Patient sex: M
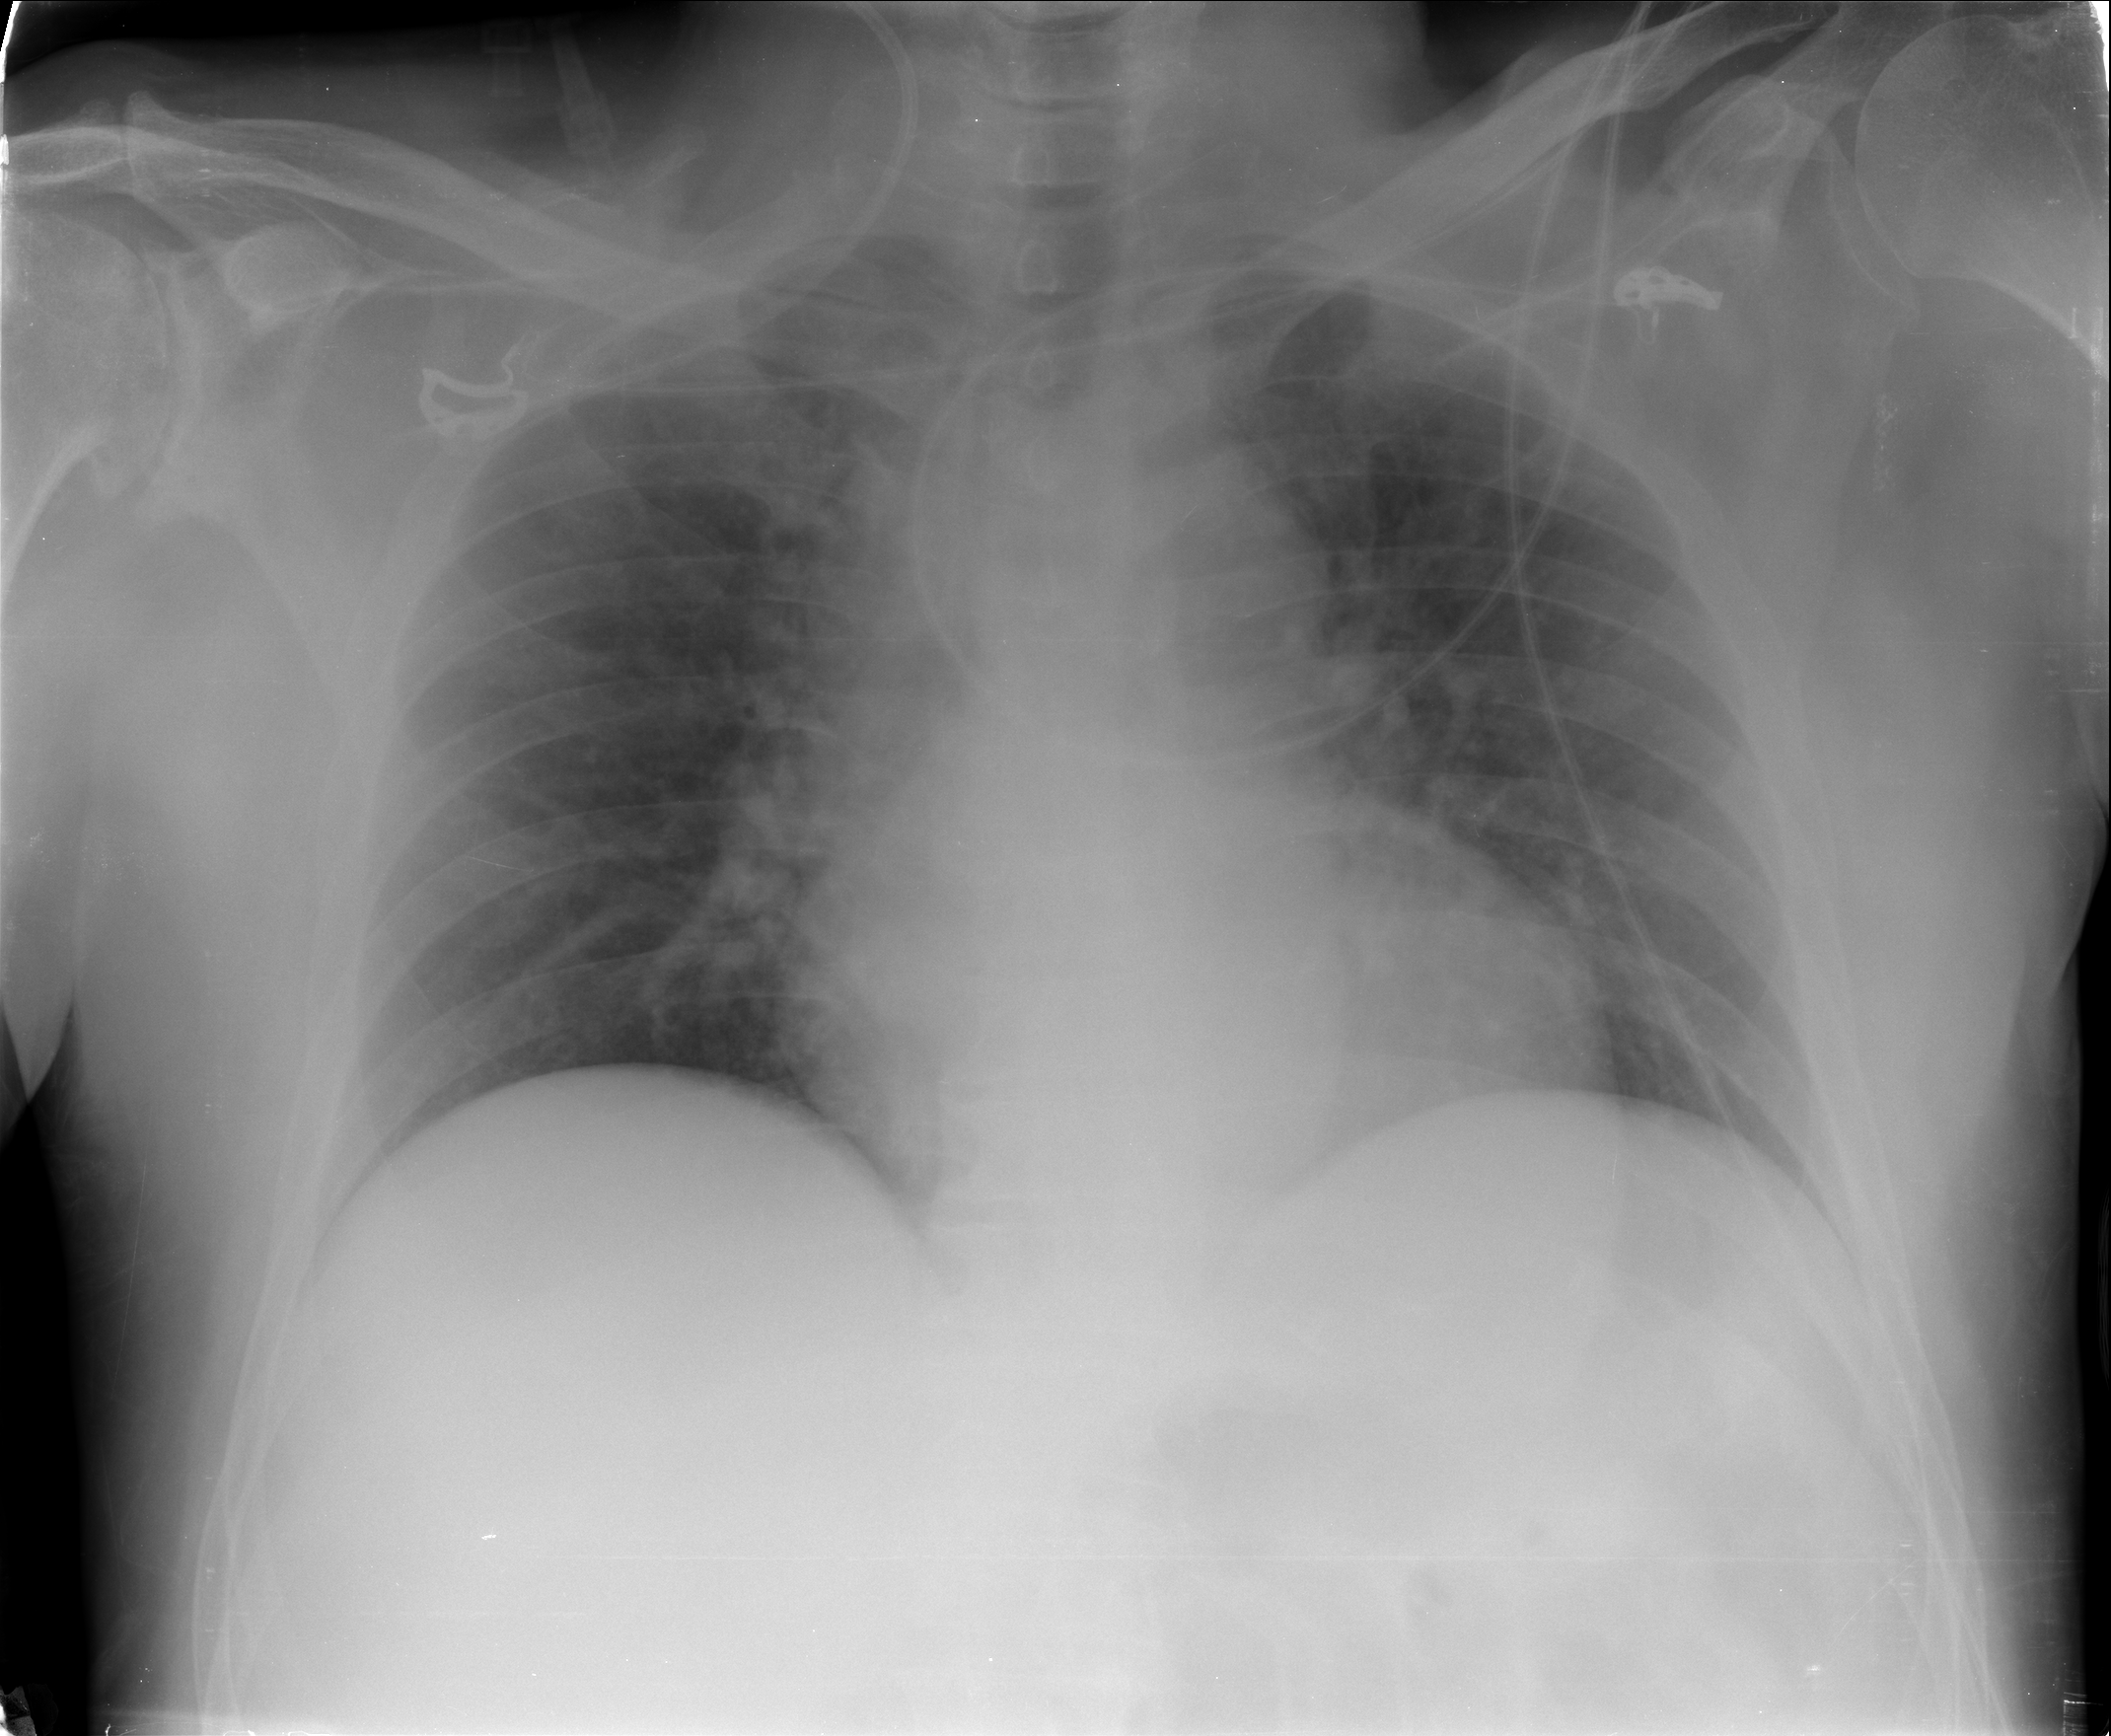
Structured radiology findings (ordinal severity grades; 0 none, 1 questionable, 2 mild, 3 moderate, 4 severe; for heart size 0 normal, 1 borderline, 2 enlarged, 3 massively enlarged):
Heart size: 1
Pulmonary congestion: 1
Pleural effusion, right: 0
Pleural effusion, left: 0
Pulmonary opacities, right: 0
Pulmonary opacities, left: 0
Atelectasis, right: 1
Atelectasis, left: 0